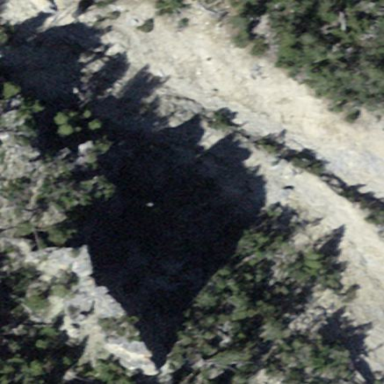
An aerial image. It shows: Natural scree.